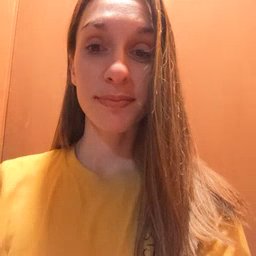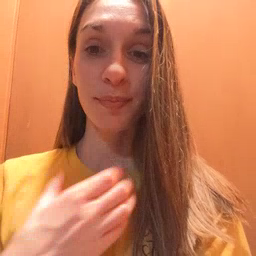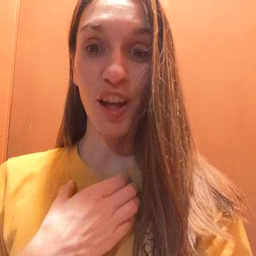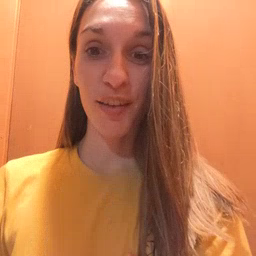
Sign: hungry